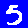
Digit: 5